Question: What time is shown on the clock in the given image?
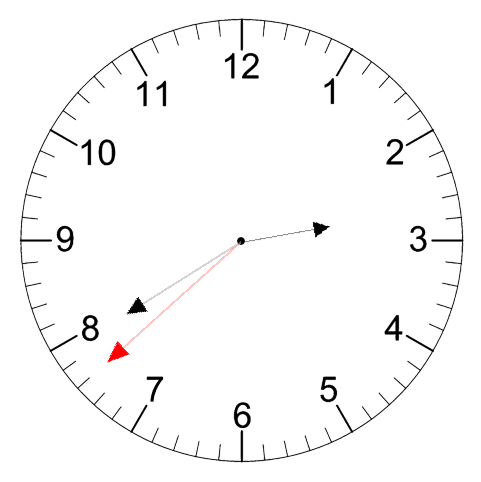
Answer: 02:39:38